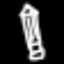
Label: pencil